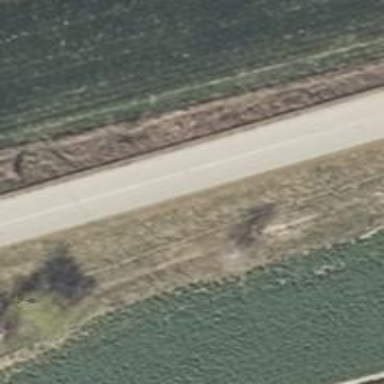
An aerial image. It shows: Embankment along unclassified road.